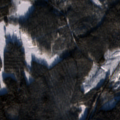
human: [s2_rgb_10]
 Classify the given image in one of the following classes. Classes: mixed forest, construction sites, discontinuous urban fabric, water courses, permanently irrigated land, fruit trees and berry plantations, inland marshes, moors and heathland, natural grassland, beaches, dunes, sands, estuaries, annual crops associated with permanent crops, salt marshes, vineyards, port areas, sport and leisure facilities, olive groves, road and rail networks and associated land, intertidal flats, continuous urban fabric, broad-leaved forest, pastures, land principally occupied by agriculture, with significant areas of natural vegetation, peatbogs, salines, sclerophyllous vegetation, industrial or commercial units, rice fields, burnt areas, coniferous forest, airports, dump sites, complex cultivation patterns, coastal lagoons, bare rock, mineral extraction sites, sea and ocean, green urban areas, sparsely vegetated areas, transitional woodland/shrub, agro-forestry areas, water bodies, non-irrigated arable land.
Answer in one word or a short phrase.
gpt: coniferous forest, transitional woodland/shrub